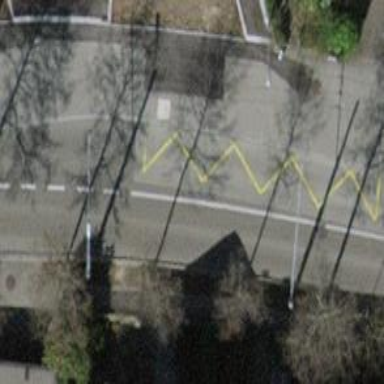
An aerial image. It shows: Trolleybus stop position for public transport.